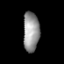
Tissue: prostate
Cell type: Fibroblasts
Senescence score: 0.7049
Nuclear area (px): 622
Mean DAPI intensity: 150.241